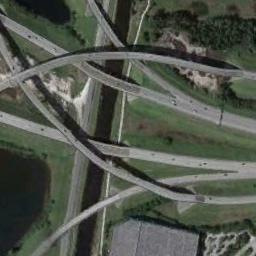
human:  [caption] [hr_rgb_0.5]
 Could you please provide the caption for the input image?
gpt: The overpass is on the grass next to some lakes .

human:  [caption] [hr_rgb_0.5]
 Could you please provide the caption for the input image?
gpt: Here are two parallel overpasses .

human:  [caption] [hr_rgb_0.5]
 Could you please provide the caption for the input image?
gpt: The directional overpass is over the roads and some lakes are next to the overpass .

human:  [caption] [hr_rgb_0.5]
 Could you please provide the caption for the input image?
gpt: There are many overpasses of different lengths .

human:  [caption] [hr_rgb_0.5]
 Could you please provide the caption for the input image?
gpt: There are green meadows and two lakes and a river beneath the overpass .